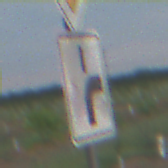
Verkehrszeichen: VerlaufVorfahrtsstrasse8
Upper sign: Vorfahrtsstrasse
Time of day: SunriseSunset
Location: Outdoor (Nature)
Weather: PartlyCloudy
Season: NotSpecified
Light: Natural